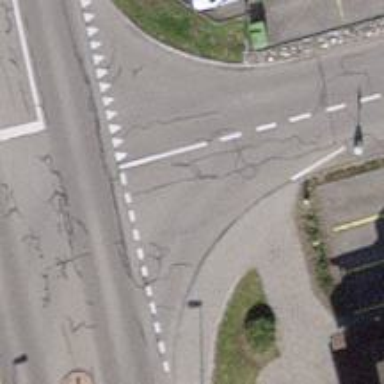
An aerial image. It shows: Asphalt footway with crossing.